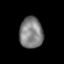
Tissue: prostate
Cell type: T cells
Senescence score: 0.3206
Nuclear area (px): 714
Mean DAPI intensity: 129.042